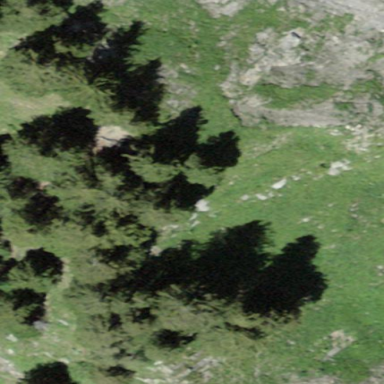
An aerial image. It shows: Forest area.